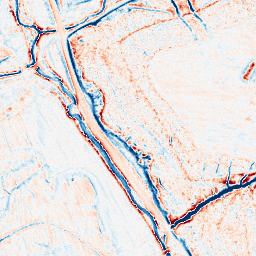
Category: edge_preserving
Decomposition family: anisotropic_diffusion
Decomposition parameters: iterations: 50
kappa: 100
gamma: 0.05
Upsampling method: bicubic_16x
Upsampling parameters: scale: 16
Upsampling scale: 16